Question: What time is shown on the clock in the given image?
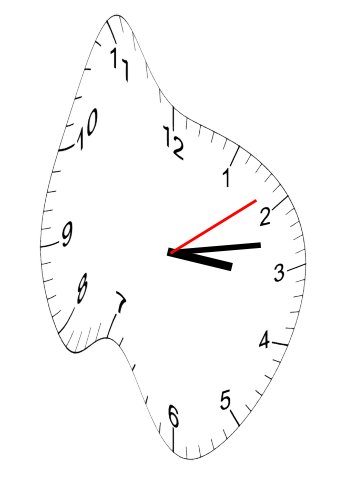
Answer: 03:13:09